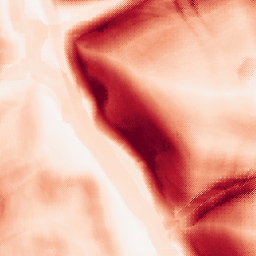
Category: morphological
Decomposition family: morphological_gradient
Decomposition parameters: size: 15
shape: square
Upsampling method: regularized
Upsampling parameters: scale: 4
lambda_reg: 0.1
Upsampling scale: 4